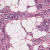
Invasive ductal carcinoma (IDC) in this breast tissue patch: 1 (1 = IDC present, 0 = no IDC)